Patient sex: M
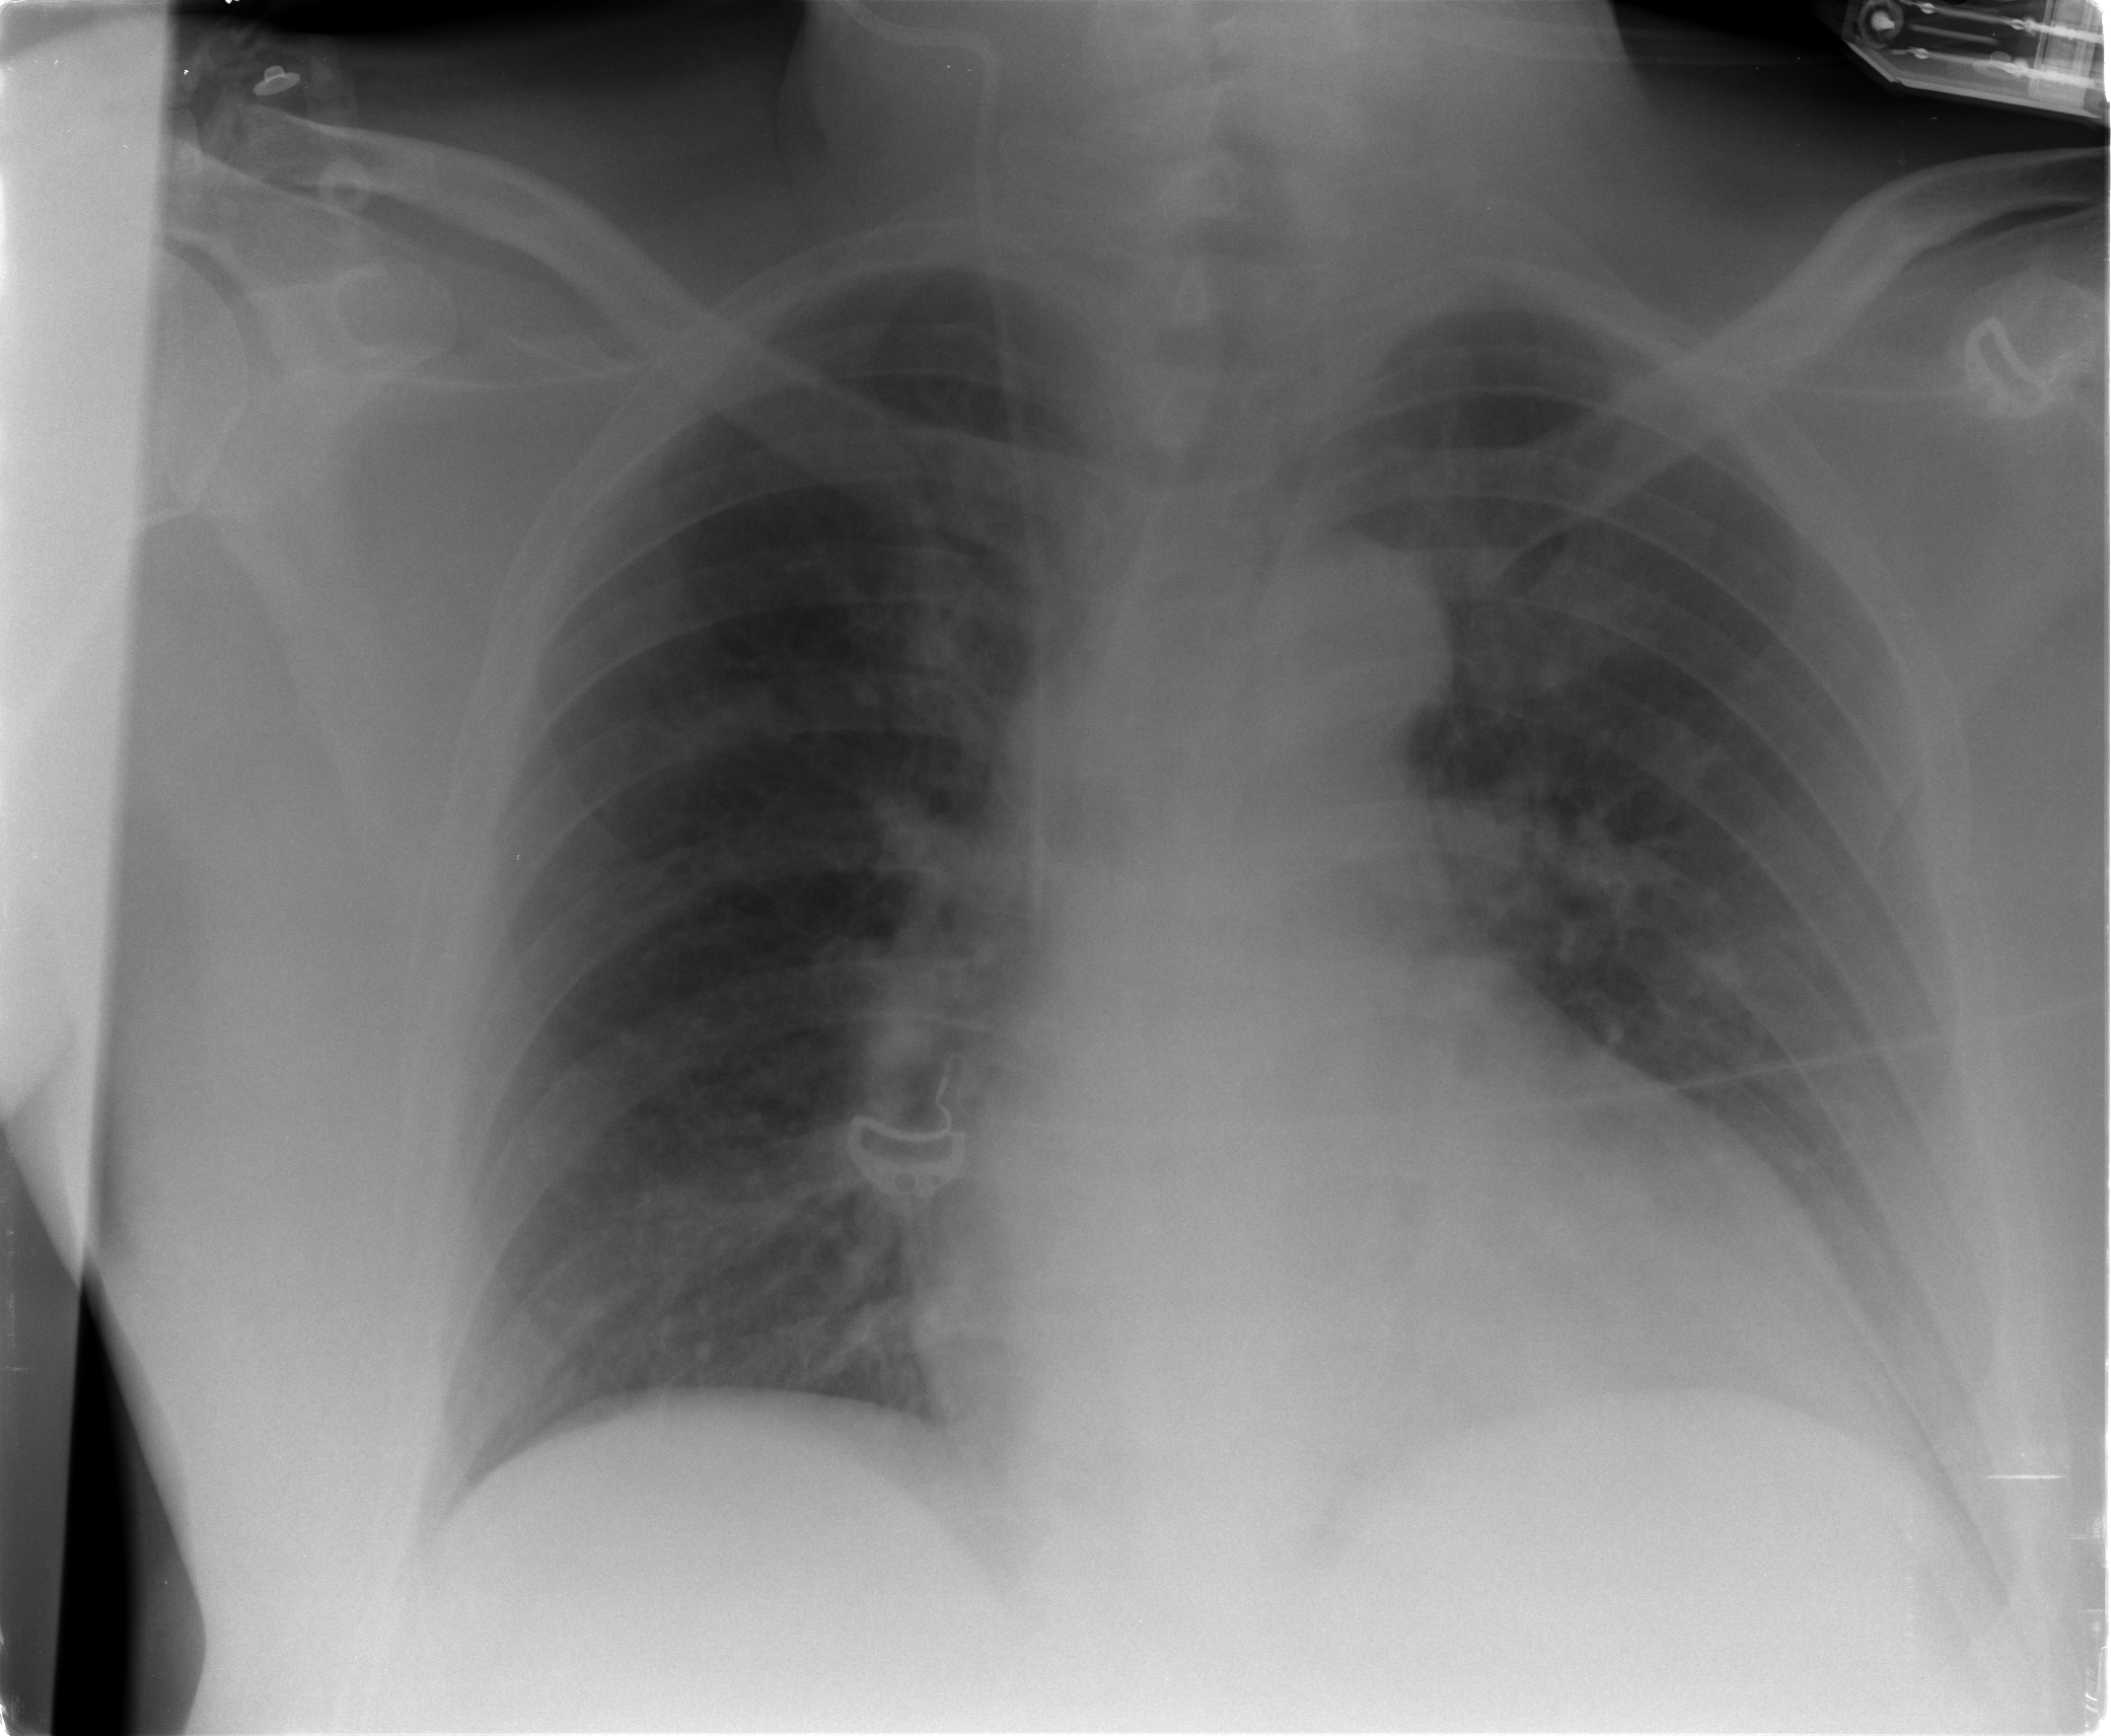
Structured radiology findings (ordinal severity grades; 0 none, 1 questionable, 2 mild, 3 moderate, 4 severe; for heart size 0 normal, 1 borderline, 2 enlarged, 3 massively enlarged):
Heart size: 2
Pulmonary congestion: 2
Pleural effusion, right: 0
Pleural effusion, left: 0
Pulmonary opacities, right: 0
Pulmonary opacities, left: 0
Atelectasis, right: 0
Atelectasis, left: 0